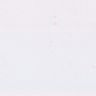
Metastatic tissue present: no